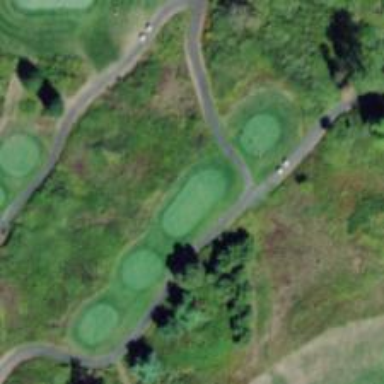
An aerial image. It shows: View of golf hole.